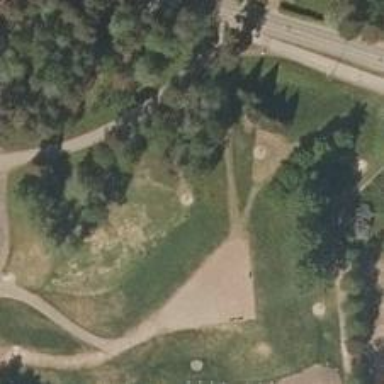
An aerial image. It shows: Disc golf basket.